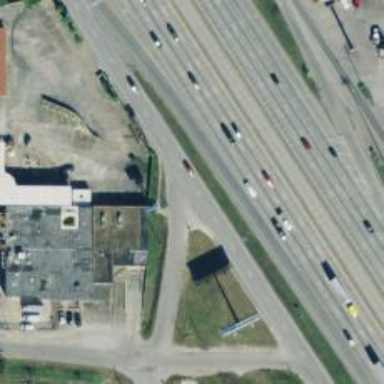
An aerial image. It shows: Secondary road with frontage road.